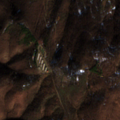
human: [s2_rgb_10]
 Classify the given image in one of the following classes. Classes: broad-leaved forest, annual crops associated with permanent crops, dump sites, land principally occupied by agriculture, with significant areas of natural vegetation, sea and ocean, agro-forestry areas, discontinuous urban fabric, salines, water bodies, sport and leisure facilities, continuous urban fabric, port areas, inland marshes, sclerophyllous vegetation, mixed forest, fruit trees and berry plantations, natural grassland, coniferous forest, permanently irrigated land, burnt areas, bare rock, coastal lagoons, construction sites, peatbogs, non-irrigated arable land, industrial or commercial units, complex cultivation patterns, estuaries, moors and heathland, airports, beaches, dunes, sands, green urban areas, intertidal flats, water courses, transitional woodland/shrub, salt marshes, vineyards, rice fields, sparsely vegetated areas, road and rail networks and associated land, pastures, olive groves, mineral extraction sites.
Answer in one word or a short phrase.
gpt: land principally occupied by agriculture, with significant areas of natural vegetation, broad-leaved forest, transitional woodland/shrub